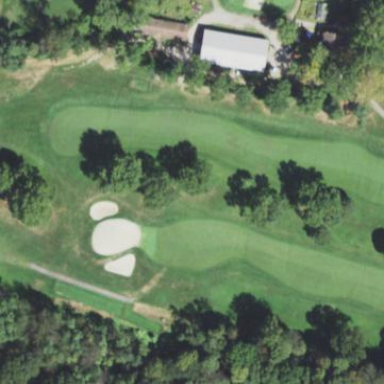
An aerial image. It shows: Golf fairway surrounded by grass.